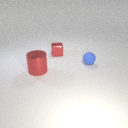
small blue rubber sphere to the right of small red metal cube